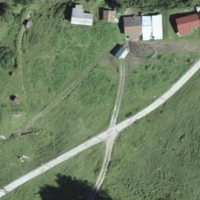
EUNIS habitat code: 23
Species observed at this site:
Euthystira brachyptera